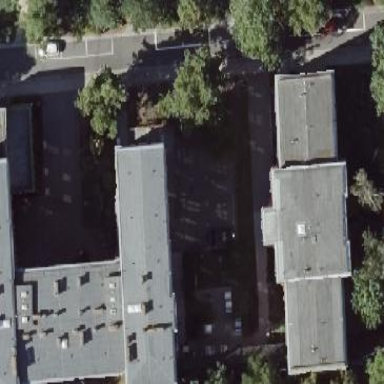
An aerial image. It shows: Hospital building.